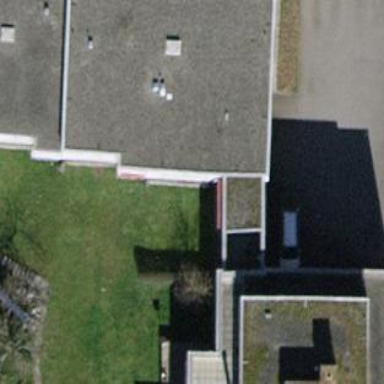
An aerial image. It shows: Building with flat roof.